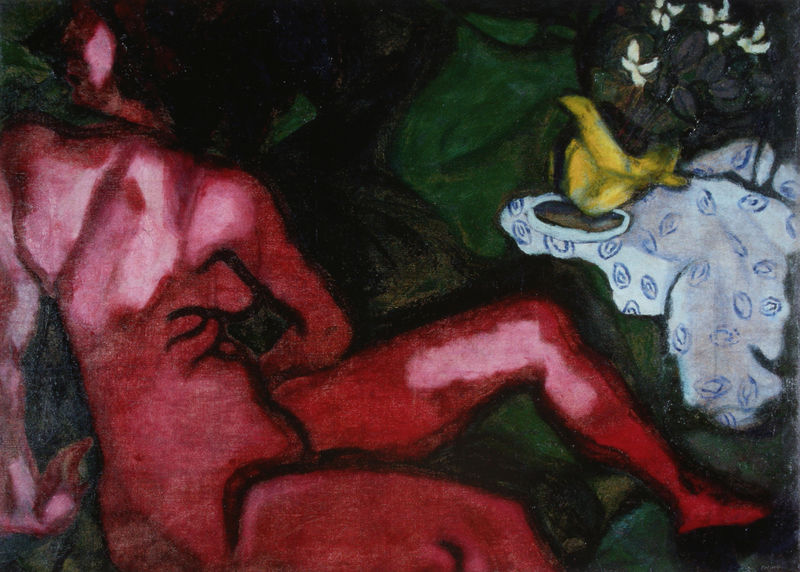
Titel: Le nu rouge, Roter Akt
Künstler: Marc Chagall
Institution: Privatsammlung
Schlagwörter: akt, blau, gemälde, körper, nackt, vogel, weiß, gelb, grün, sitzen, blume, blumen, brust, busen, frau, hut, kleid, licht, rücken, blüten, rot, tuch, expressionismus, muster, arme, falten, mensch, tischdecke, figur, sitzend, stoff, decke, kontrast, rosa, stillleben, vase, beine, blumentopf, topf, bein, blumenvase, abstrakt, modern, muskeln, bett, nabel, nackte, schenkel, rückenakt, form, blumenstock, münter, alpenveilchen, ahut, sonnenbrand, veilchenw, übertop